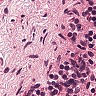
Metastatic tissue present: no